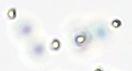
Label: Phaeocystis